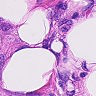
Metastatic tissue present: yes